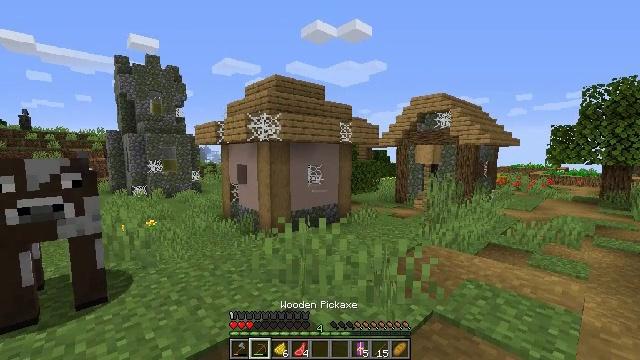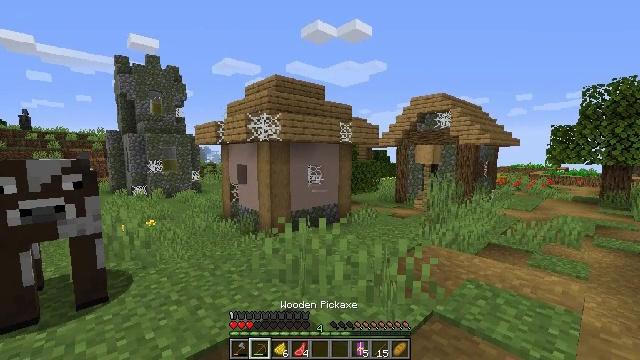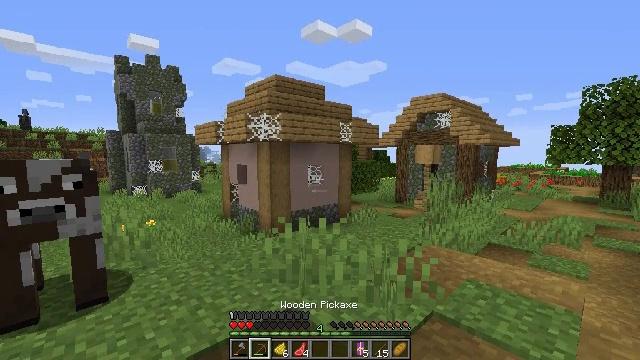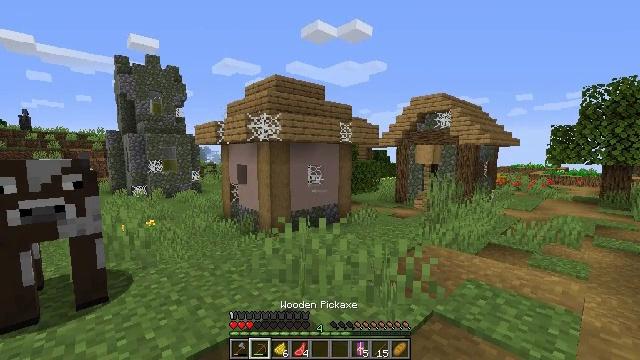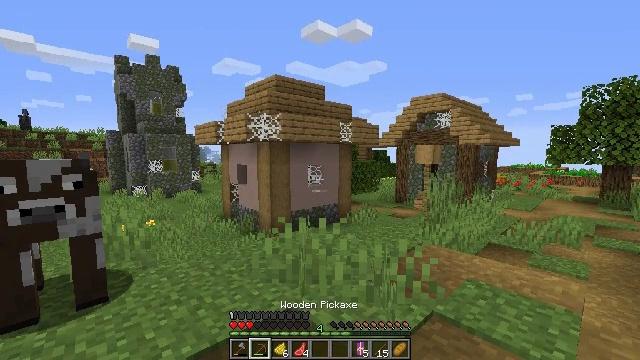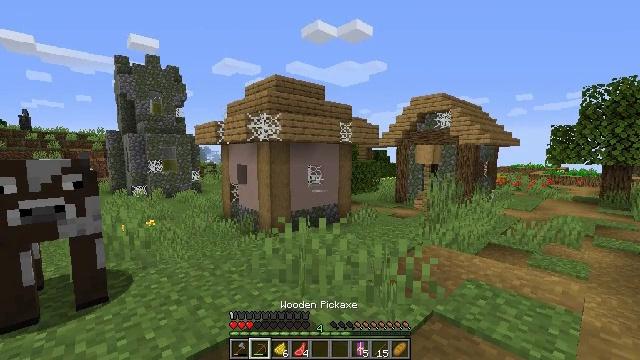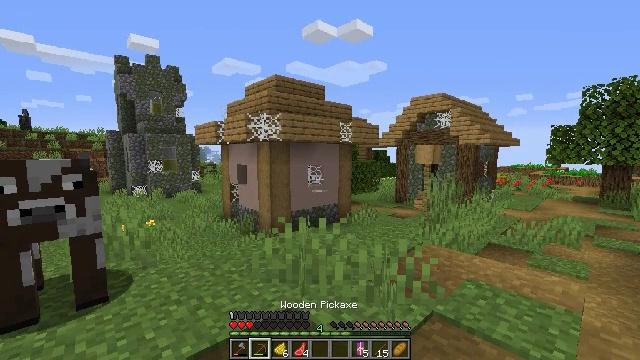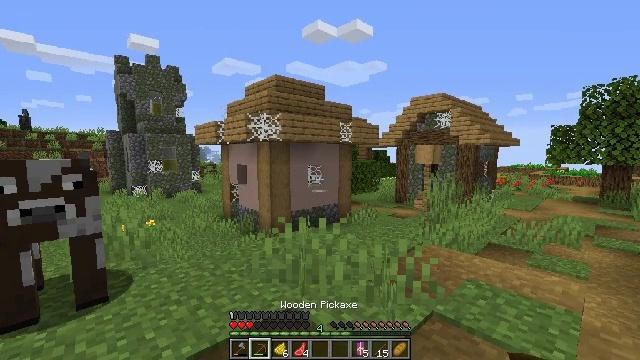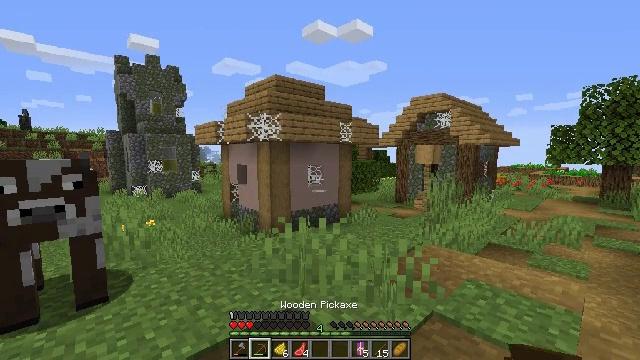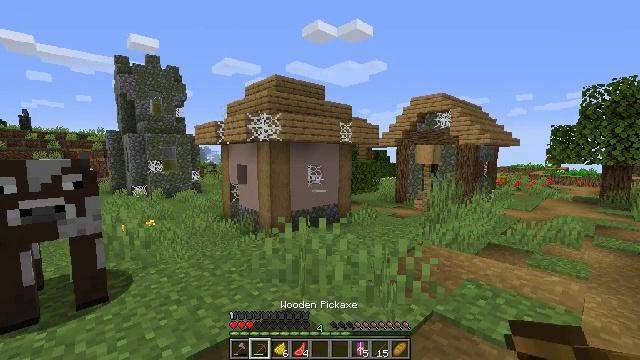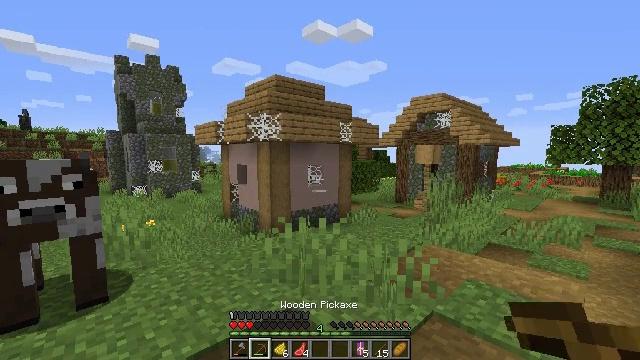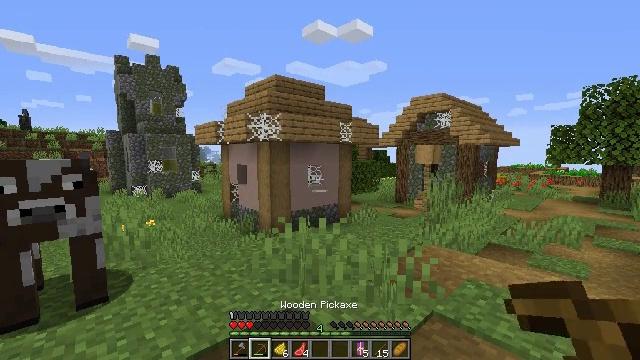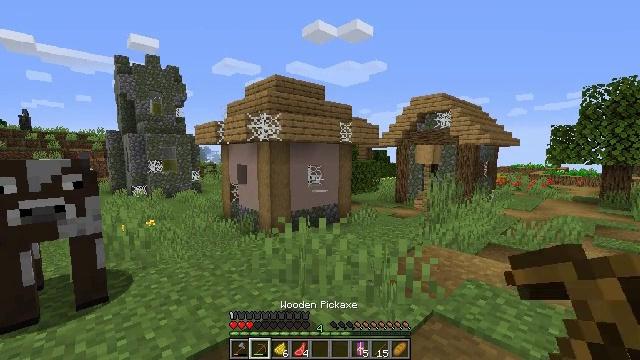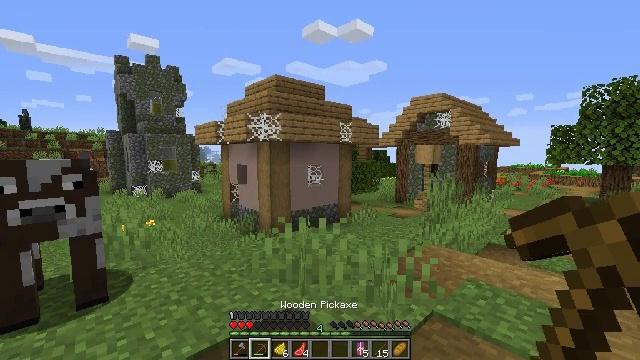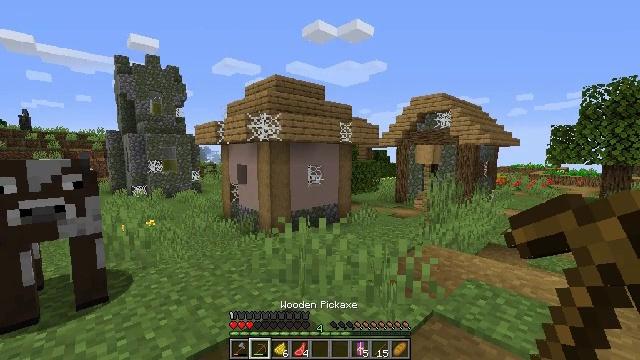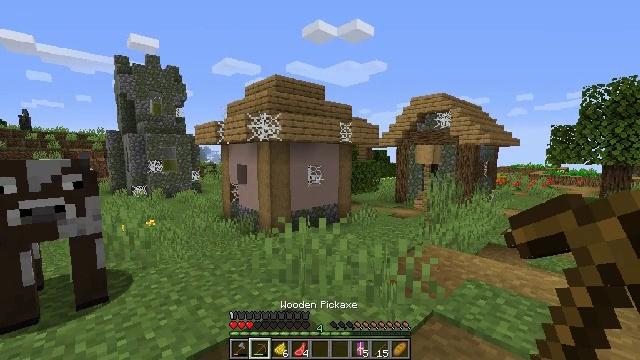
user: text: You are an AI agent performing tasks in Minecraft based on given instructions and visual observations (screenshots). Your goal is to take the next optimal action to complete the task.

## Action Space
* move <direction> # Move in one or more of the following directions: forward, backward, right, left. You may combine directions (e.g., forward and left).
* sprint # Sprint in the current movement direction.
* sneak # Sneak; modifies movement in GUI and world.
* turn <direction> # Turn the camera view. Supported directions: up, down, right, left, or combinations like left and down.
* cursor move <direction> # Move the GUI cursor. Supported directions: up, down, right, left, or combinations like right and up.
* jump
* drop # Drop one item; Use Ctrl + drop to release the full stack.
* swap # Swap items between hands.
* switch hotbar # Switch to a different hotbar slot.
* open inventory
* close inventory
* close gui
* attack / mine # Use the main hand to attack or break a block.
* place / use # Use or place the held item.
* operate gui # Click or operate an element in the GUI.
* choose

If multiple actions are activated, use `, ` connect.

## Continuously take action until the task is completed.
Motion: motion action
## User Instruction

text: Mine the white terracotta.
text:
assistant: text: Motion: no_op
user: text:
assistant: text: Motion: no_op
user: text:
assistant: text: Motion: no_op
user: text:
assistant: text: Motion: no_op
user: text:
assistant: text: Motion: no_op
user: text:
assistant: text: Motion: no_op
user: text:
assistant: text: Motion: no_op
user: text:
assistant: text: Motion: no_op
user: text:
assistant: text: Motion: no_op
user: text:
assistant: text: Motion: no_op
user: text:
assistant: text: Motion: no_op
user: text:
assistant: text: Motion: no_op
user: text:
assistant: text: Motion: no_op
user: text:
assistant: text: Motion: no_op
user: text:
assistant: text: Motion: no_op
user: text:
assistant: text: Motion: no_op
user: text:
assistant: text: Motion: no_op
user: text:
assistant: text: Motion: no_op
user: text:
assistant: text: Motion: no_op
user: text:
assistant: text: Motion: no_op
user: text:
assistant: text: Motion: no_op
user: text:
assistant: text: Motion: no_op
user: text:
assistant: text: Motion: no_op
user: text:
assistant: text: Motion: no_op
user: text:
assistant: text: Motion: no_op
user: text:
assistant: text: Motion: no_op
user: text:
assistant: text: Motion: no_op
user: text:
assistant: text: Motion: no_op
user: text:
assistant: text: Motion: no_op
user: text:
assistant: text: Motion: no_op